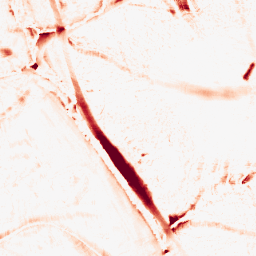
Category: morphological
Decomposition family: morphological_ellipse
Decomposition parameters: operation: opening
width: 20
height: 20
Upsampling method: sinc_hamming
Upsampling parameters: scale: 2
kernel_size: 4
Upsampling scale: 2